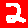
Digit: 2